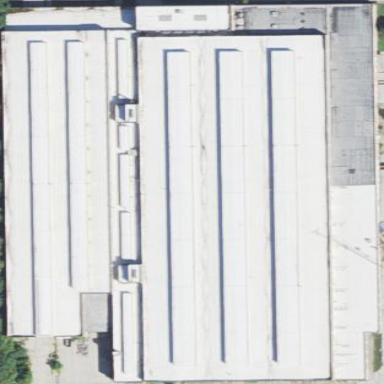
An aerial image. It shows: Warehouse building.